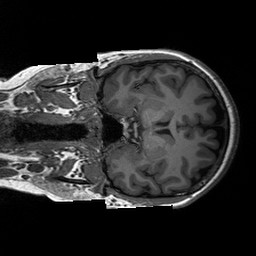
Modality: T1w
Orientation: coronal
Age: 25
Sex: female
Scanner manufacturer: siemens
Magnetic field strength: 3 T
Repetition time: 2.3 s
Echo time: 0.00233 s